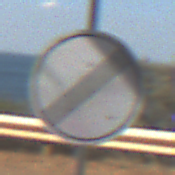
Verkehrszeichen: EndeSaemtlicherBegrenzungen
Umgebung: Outdoor, Nature
Tageszeit: MorningAfternoon
Wetter: Clear
Licht: Natural
Jahreszeit: NotSpecified
Kontrast: HighContrast